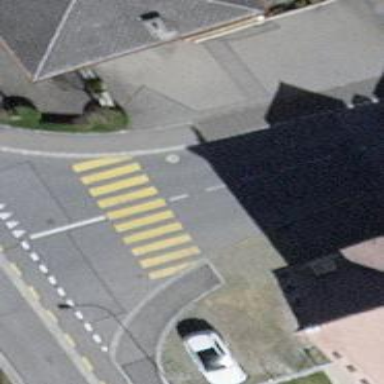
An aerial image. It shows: Marked crossing with visible markings.